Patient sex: F
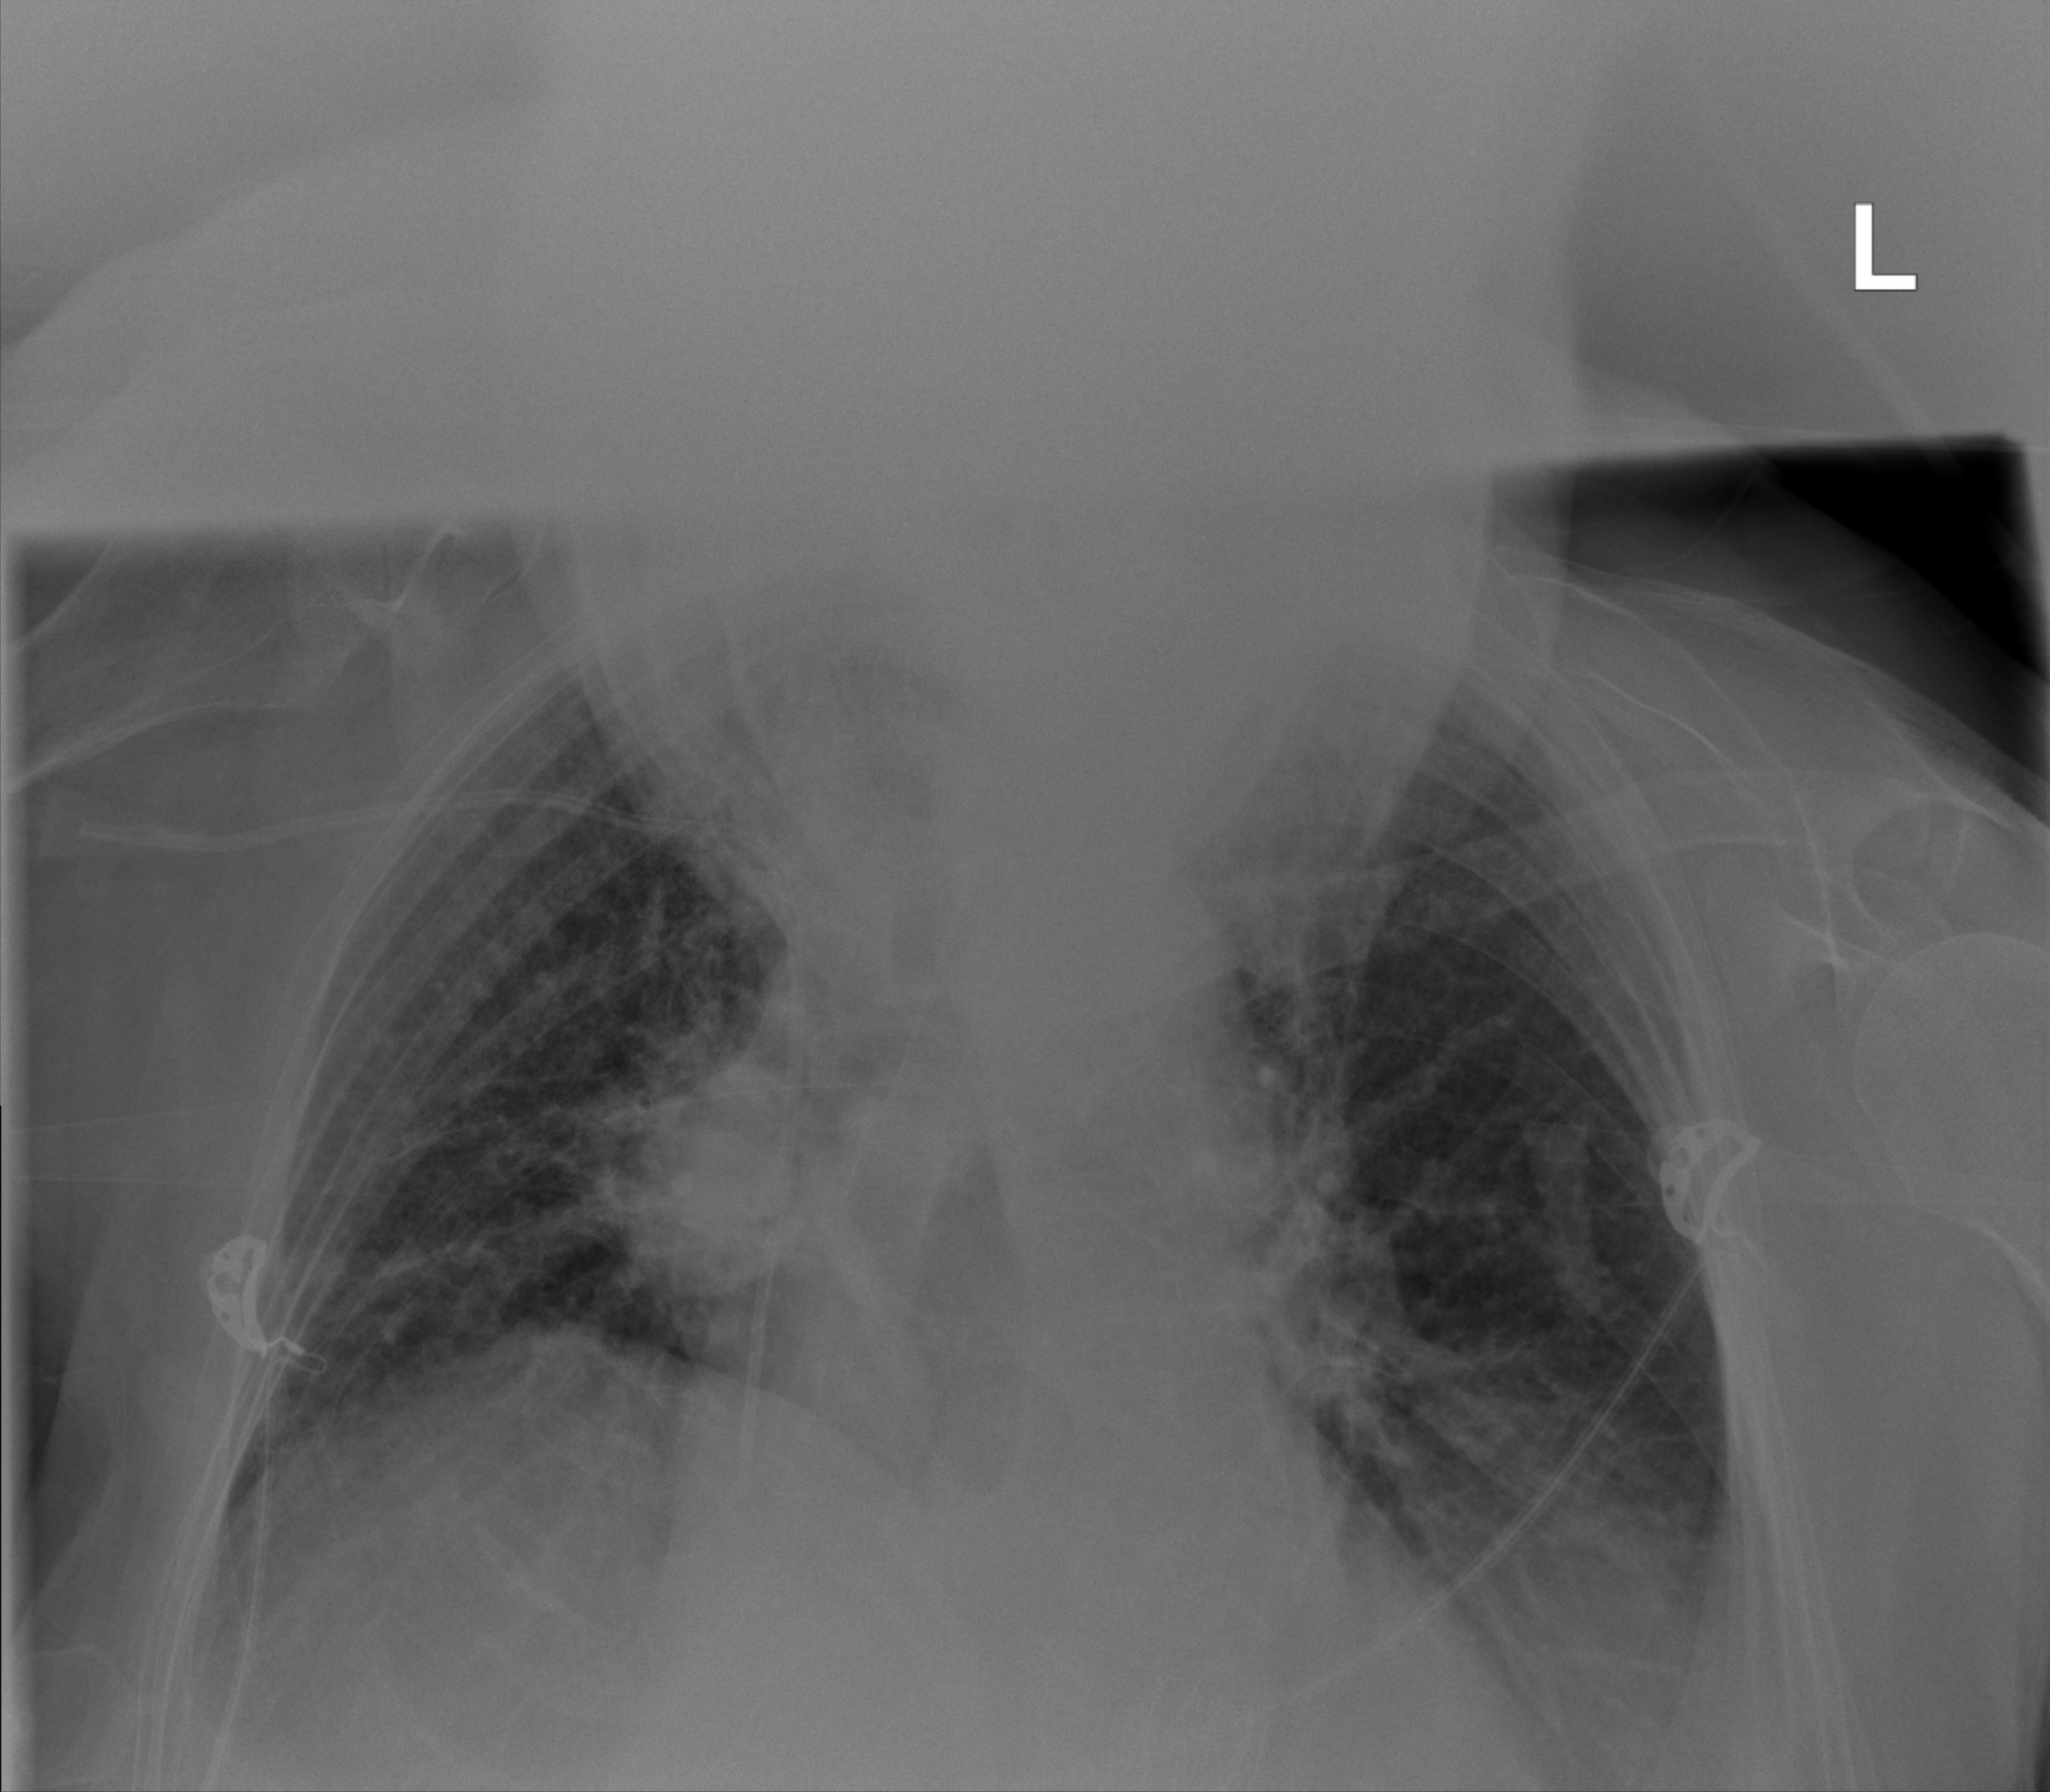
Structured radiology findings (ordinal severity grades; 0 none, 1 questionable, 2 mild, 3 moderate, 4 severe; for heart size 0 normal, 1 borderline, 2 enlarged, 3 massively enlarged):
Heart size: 0
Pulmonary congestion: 2
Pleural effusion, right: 0
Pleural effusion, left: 1
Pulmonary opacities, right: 0
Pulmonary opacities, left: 0
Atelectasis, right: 0
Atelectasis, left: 1